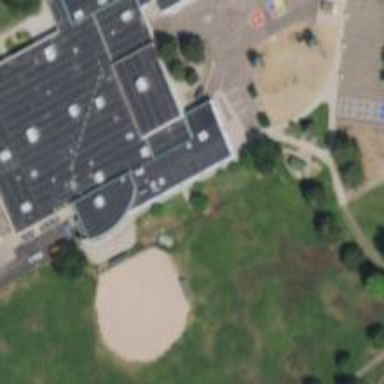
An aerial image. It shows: School.